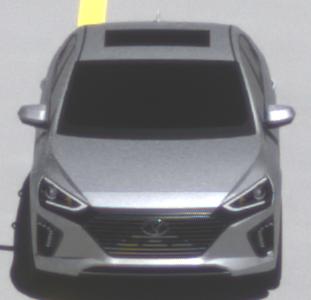
Make: Hyundai
Model: IONIQ Hybrid
Detailed model: IONIQ (AE) Hybrid
Model produced from: 2016/10
Model produced until: 2018/08
Doors: 5
Color: white
Road condition: dry road
Daytime: midday
Contrast: high contrast